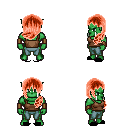
a pixel art fantasy rpg character, male body template, orc, green skin, brown pirate shirt, teal pants, red left-swept hairstyle, leather bracers, black slippers, four views (front, back, left, right), 2x2 character sprite sheet, small pixel art, hard edges, no anti-aliasing